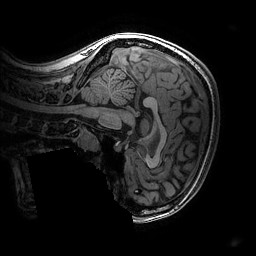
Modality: T1w
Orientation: sagittal
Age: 16
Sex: female
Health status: ill
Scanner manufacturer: ge
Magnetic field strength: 3 T
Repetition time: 0.007664 s
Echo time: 0.00342 s